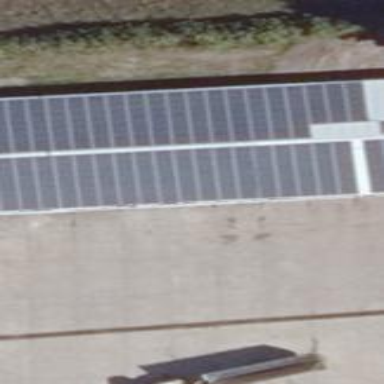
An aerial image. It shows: Building equipped with solar photovoltaic panel for generating electricity. The small installation is solar power generator.